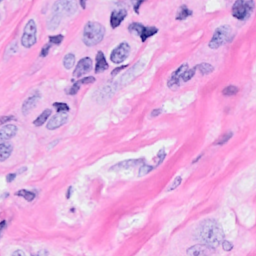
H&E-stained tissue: Breast